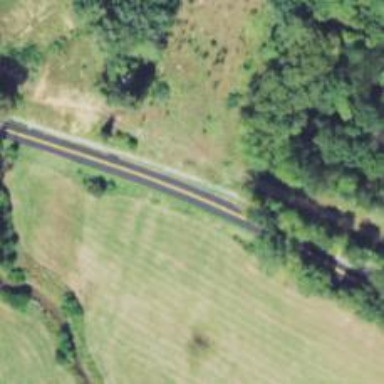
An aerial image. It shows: Tertiary road.